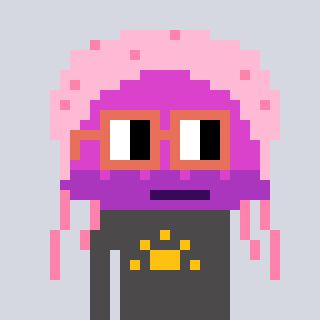
a pixel art character with square orange glasses, a jellyfish-shaped head and a grayscale-colored body on a cool background